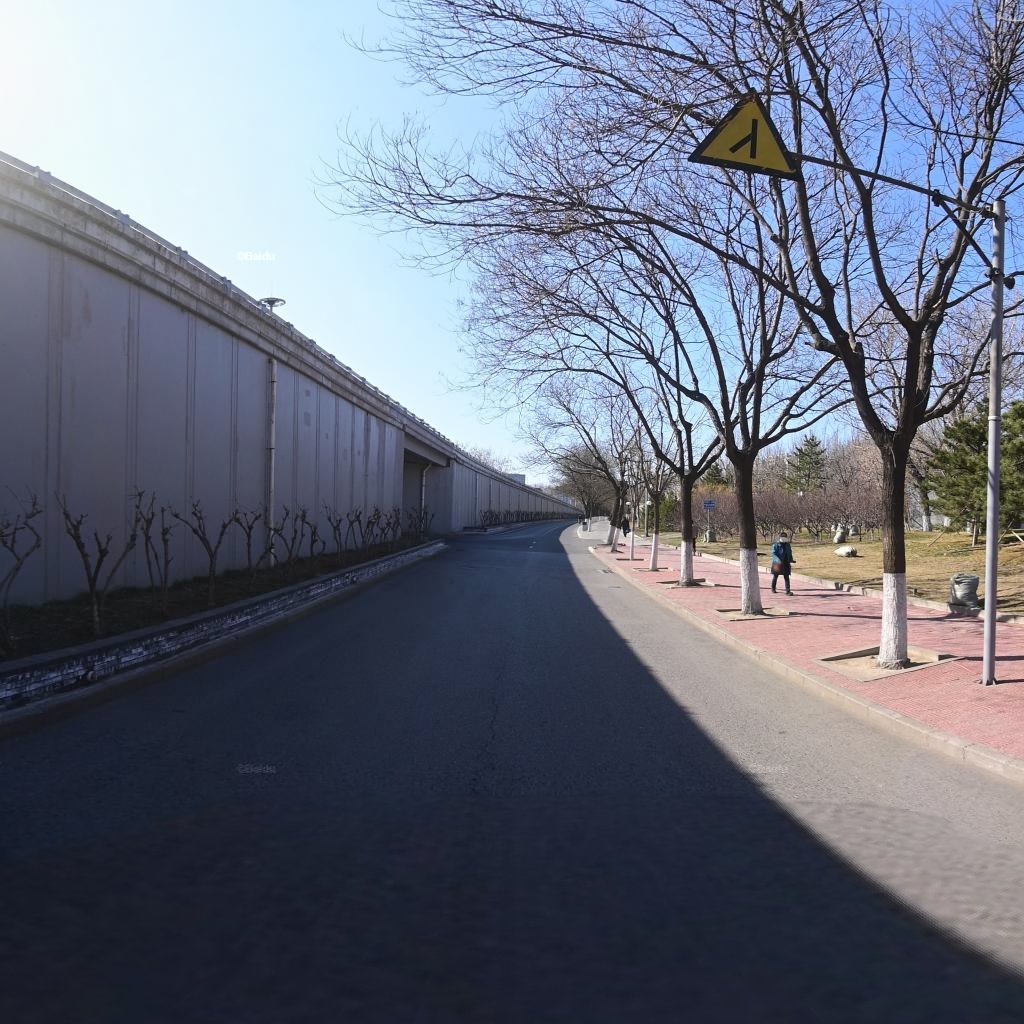
Region: Chaoyang
Road damage annotations: longitudinal crack